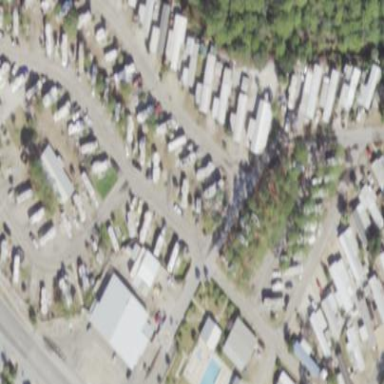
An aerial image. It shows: Residential area known as trailer park.